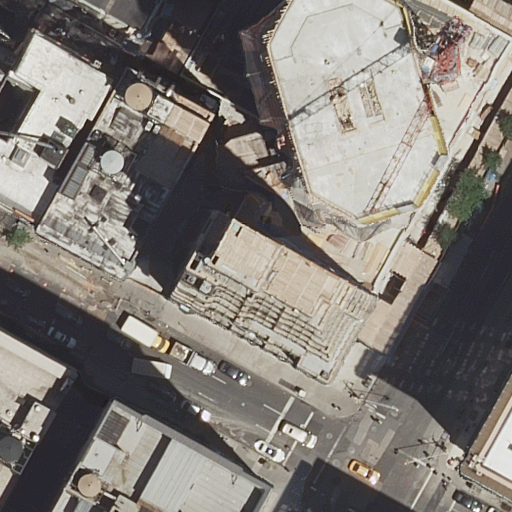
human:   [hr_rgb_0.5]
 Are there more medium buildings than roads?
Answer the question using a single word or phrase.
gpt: no

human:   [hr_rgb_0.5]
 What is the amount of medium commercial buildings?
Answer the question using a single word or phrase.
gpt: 0

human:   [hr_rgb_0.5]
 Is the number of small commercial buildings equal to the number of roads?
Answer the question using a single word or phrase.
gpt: no

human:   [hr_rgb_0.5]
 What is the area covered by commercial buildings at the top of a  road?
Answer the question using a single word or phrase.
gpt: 0m2

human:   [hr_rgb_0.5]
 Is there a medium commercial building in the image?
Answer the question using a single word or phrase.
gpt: no

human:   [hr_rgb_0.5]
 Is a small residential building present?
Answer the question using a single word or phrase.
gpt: yes

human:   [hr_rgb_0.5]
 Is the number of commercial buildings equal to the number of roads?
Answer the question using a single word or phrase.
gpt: no

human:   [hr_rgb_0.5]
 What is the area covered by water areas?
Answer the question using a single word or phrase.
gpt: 0m2

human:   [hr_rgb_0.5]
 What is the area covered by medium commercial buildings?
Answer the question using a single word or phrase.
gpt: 0m2

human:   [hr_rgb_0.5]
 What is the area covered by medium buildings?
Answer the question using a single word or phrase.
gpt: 529m2

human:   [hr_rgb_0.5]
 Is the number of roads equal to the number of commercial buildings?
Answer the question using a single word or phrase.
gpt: no

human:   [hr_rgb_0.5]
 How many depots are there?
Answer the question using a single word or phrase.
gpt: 0

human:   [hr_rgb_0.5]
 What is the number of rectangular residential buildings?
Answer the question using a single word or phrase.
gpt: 9

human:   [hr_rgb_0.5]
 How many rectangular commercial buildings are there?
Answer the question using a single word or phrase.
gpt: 0

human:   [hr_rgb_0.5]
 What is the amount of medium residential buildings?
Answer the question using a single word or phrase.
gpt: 2

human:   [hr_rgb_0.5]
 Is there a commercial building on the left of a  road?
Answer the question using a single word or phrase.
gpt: no

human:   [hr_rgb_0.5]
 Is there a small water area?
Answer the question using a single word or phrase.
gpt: no

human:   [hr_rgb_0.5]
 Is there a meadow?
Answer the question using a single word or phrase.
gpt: no

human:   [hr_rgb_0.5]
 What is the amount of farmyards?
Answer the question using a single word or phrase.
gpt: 0

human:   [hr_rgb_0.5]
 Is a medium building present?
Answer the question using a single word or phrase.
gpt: yes

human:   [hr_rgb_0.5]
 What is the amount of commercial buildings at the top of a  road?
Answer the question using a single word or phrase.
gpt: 0

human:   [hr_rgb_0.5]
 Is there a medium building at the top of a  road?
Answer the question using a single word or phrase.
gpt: no

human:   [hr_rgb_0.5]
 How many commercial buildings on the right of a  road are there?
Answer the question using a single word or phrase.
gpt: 0

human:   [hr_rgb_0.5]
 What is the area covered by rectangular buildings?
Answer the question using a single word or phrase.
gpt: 2019m2

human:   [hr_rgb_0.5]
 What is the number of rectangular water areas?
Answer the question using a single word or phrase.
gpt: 0

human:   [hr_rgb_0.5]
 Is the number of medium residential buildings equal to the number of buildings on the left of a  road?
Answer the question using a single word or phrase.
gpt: no

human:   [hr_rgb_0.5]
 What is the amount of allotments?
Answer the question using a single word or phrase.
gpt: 0

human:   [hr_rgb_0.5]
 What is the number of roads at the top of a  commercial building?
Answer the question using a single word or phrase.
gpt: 0

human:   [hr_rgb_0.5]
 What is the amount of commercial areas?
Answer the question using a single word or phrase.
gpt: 0

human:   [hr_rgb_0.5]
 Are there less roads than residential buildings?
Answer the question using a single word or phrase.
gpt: yes

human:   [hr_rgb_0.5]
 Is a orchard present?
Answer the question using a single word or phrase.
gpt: no

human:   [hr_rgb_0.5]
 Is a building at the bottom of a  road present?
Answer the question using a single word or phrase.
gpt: yes

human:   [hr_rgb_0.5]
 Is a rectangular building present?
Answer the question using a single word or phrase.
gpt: yes

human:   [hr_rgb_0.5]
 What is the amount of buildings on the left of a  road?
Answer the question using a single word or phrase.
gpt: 10

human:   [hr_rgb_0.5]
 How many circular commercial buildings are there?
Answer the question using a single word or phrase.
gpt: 0

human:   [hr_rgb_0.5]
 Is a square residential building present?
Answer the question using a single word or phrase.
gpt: no